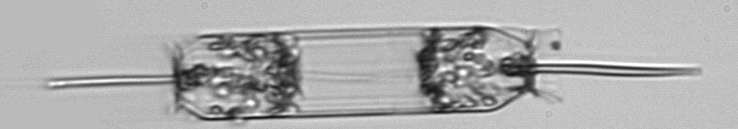
Label: Ditylum_brightwellii